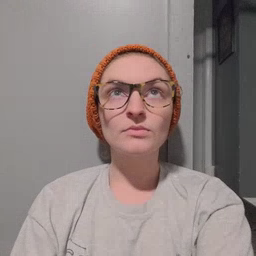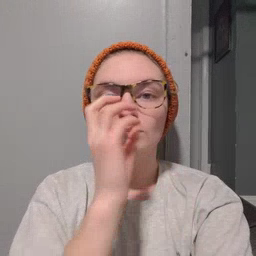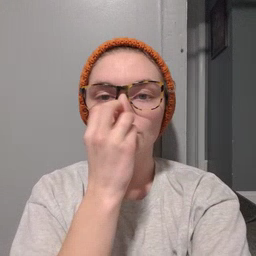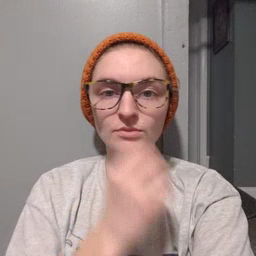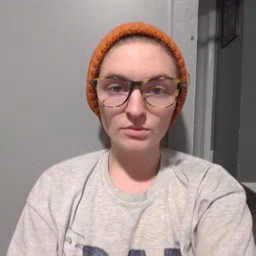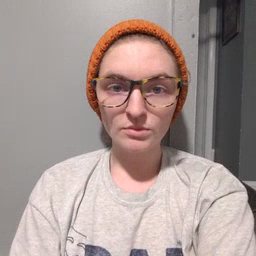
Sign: clown